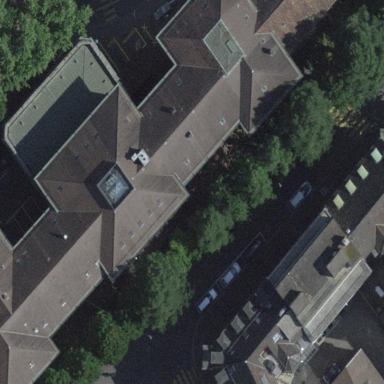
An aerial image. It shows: School building.